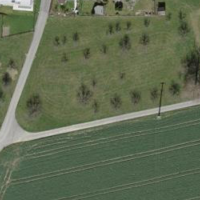
EUNIS habitat code: 55
Species observed at this site:
Lapsana communis